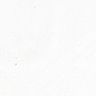
Metastatic tissue present: no